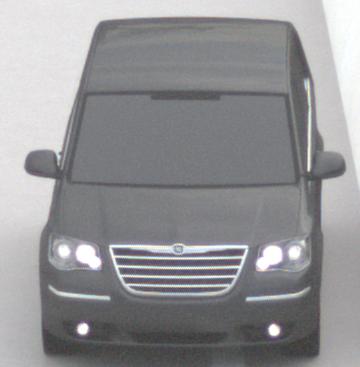
Make: Chrysler
Model: Grand Voyager 3.8
Detailed model: Grand Voyager
Model produced from: 2008/03
Model produced until: 2010/12
Doors: 5
Color: gray
Road condition: dry road
Daytime: midday
Contrast: low contrast